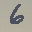
Label: 6